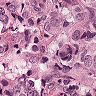
Metastatic tissue present: yes